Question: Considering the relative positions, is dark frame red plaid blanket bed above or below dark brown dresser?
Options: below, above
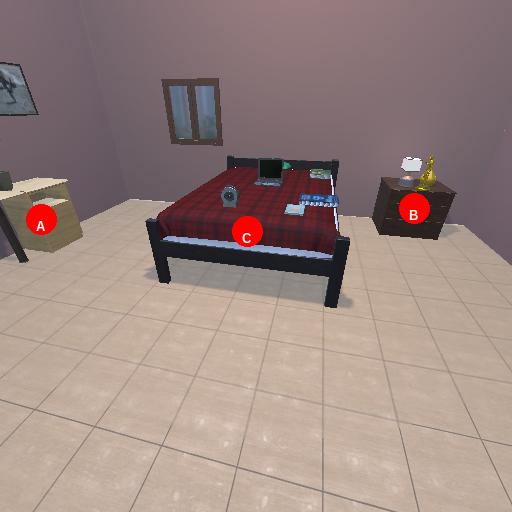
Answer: below